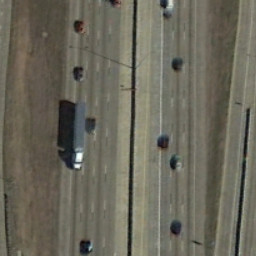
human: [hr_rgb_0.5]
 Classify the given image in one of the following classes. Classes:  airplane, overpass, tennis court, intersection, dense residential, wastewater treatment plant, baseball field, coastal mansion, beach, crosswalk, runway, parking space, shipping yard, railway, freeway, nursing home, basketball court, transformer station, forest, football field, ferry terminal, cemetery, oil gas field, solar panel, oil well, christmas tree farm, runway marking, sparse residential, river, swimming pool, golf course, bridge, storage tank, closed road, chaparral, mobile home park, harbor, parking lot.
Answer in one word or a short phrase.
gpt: freeway